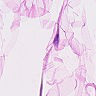
Metastatic tissue present: no